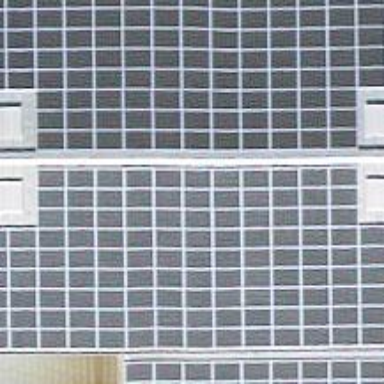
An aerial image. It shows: Solar power generator with photovoltaic panels.